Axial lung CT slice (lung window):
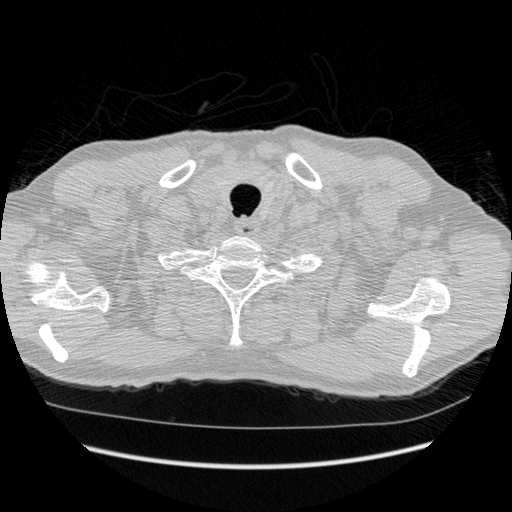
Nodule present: no